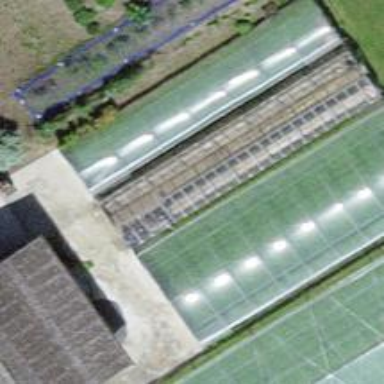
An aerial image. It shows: Greenhouse.